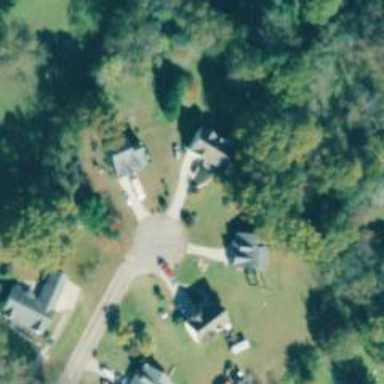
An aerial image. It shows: Driveway leading to service road.